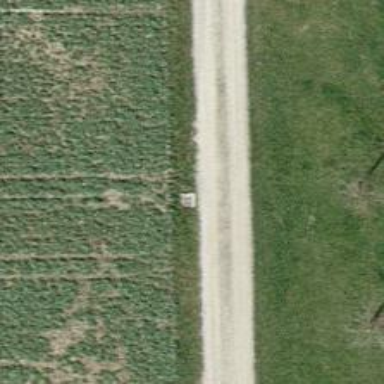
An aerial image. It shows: Gravel track with grade 2 quality.